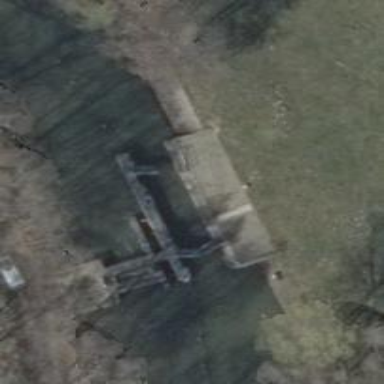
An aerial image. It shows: Lock gate on waterway.